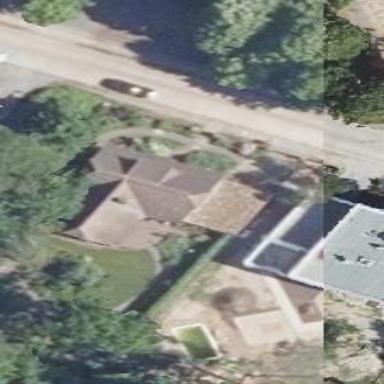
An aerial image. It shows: Detached building.